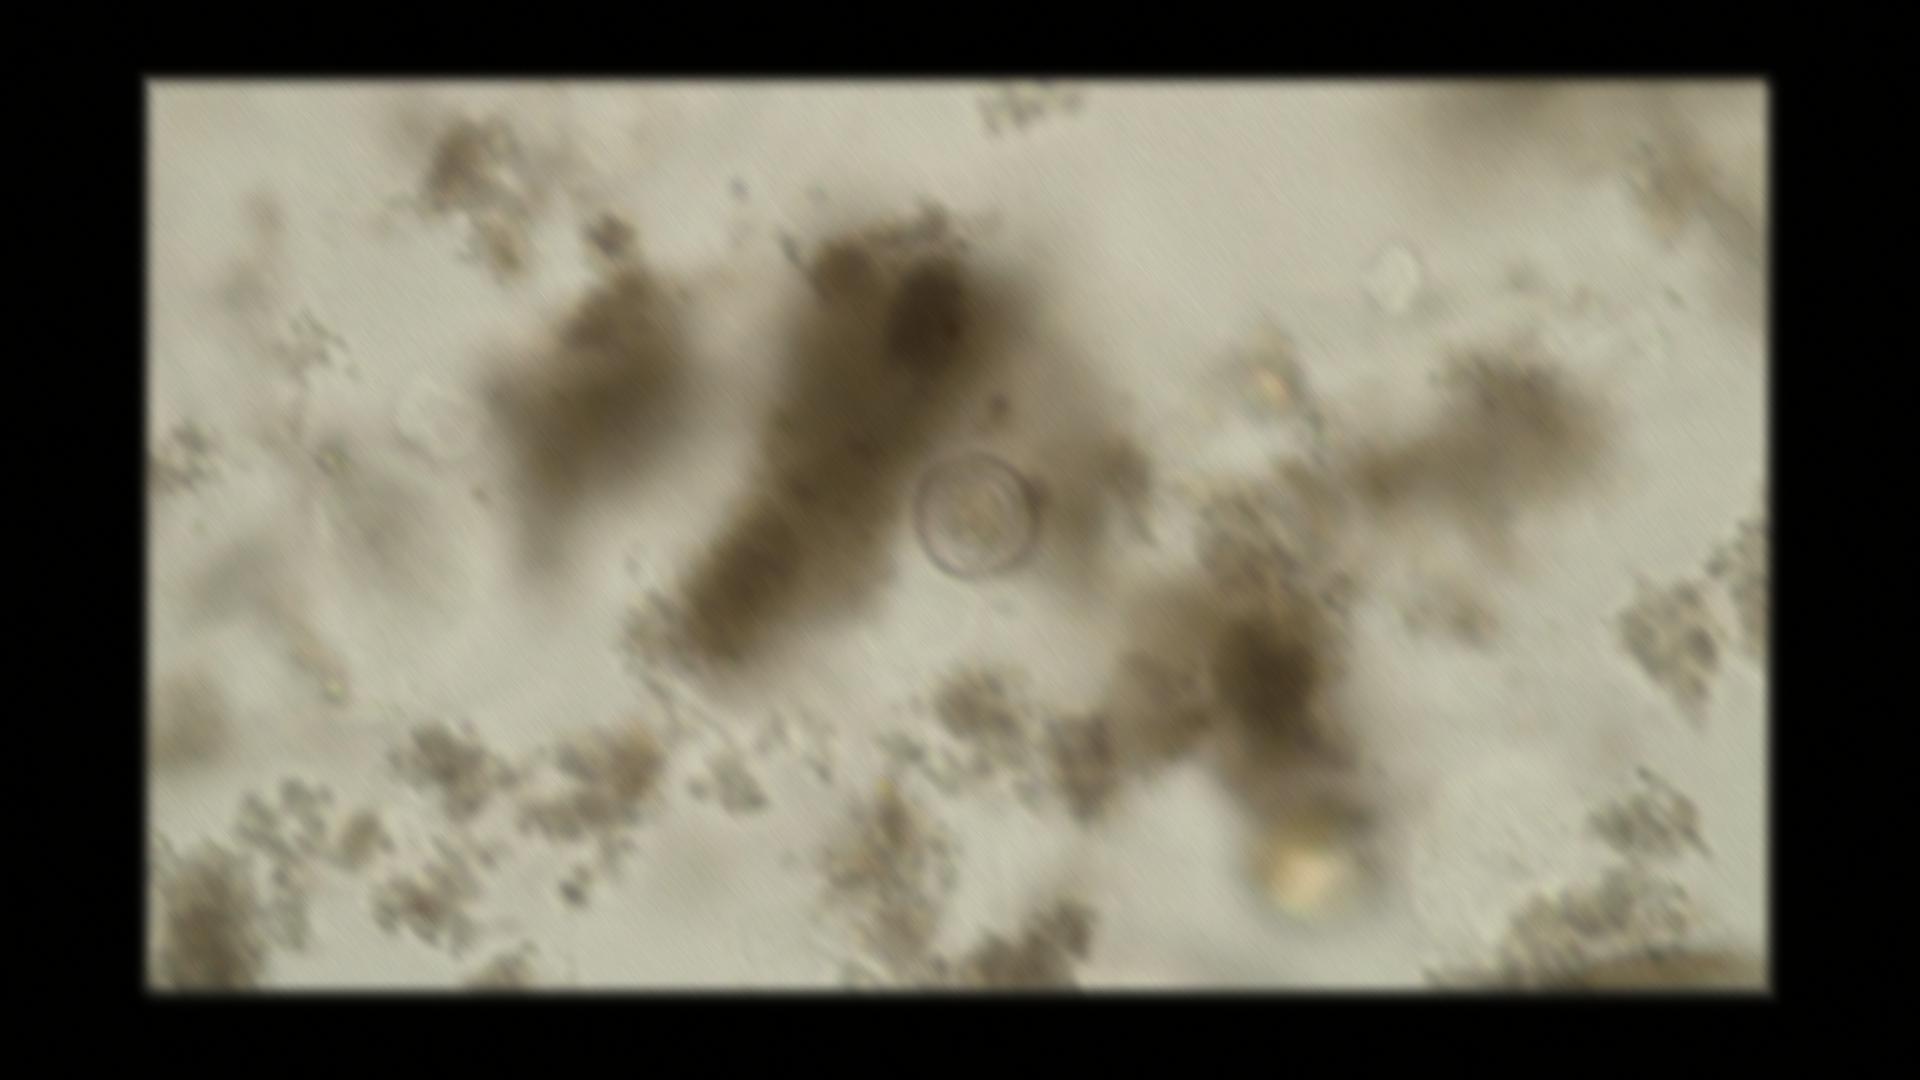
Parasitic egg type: Hymenolepis nana